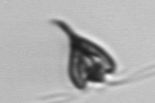
Label: Pyramimonas_longicauda